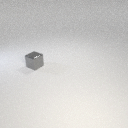
small gray metal cube